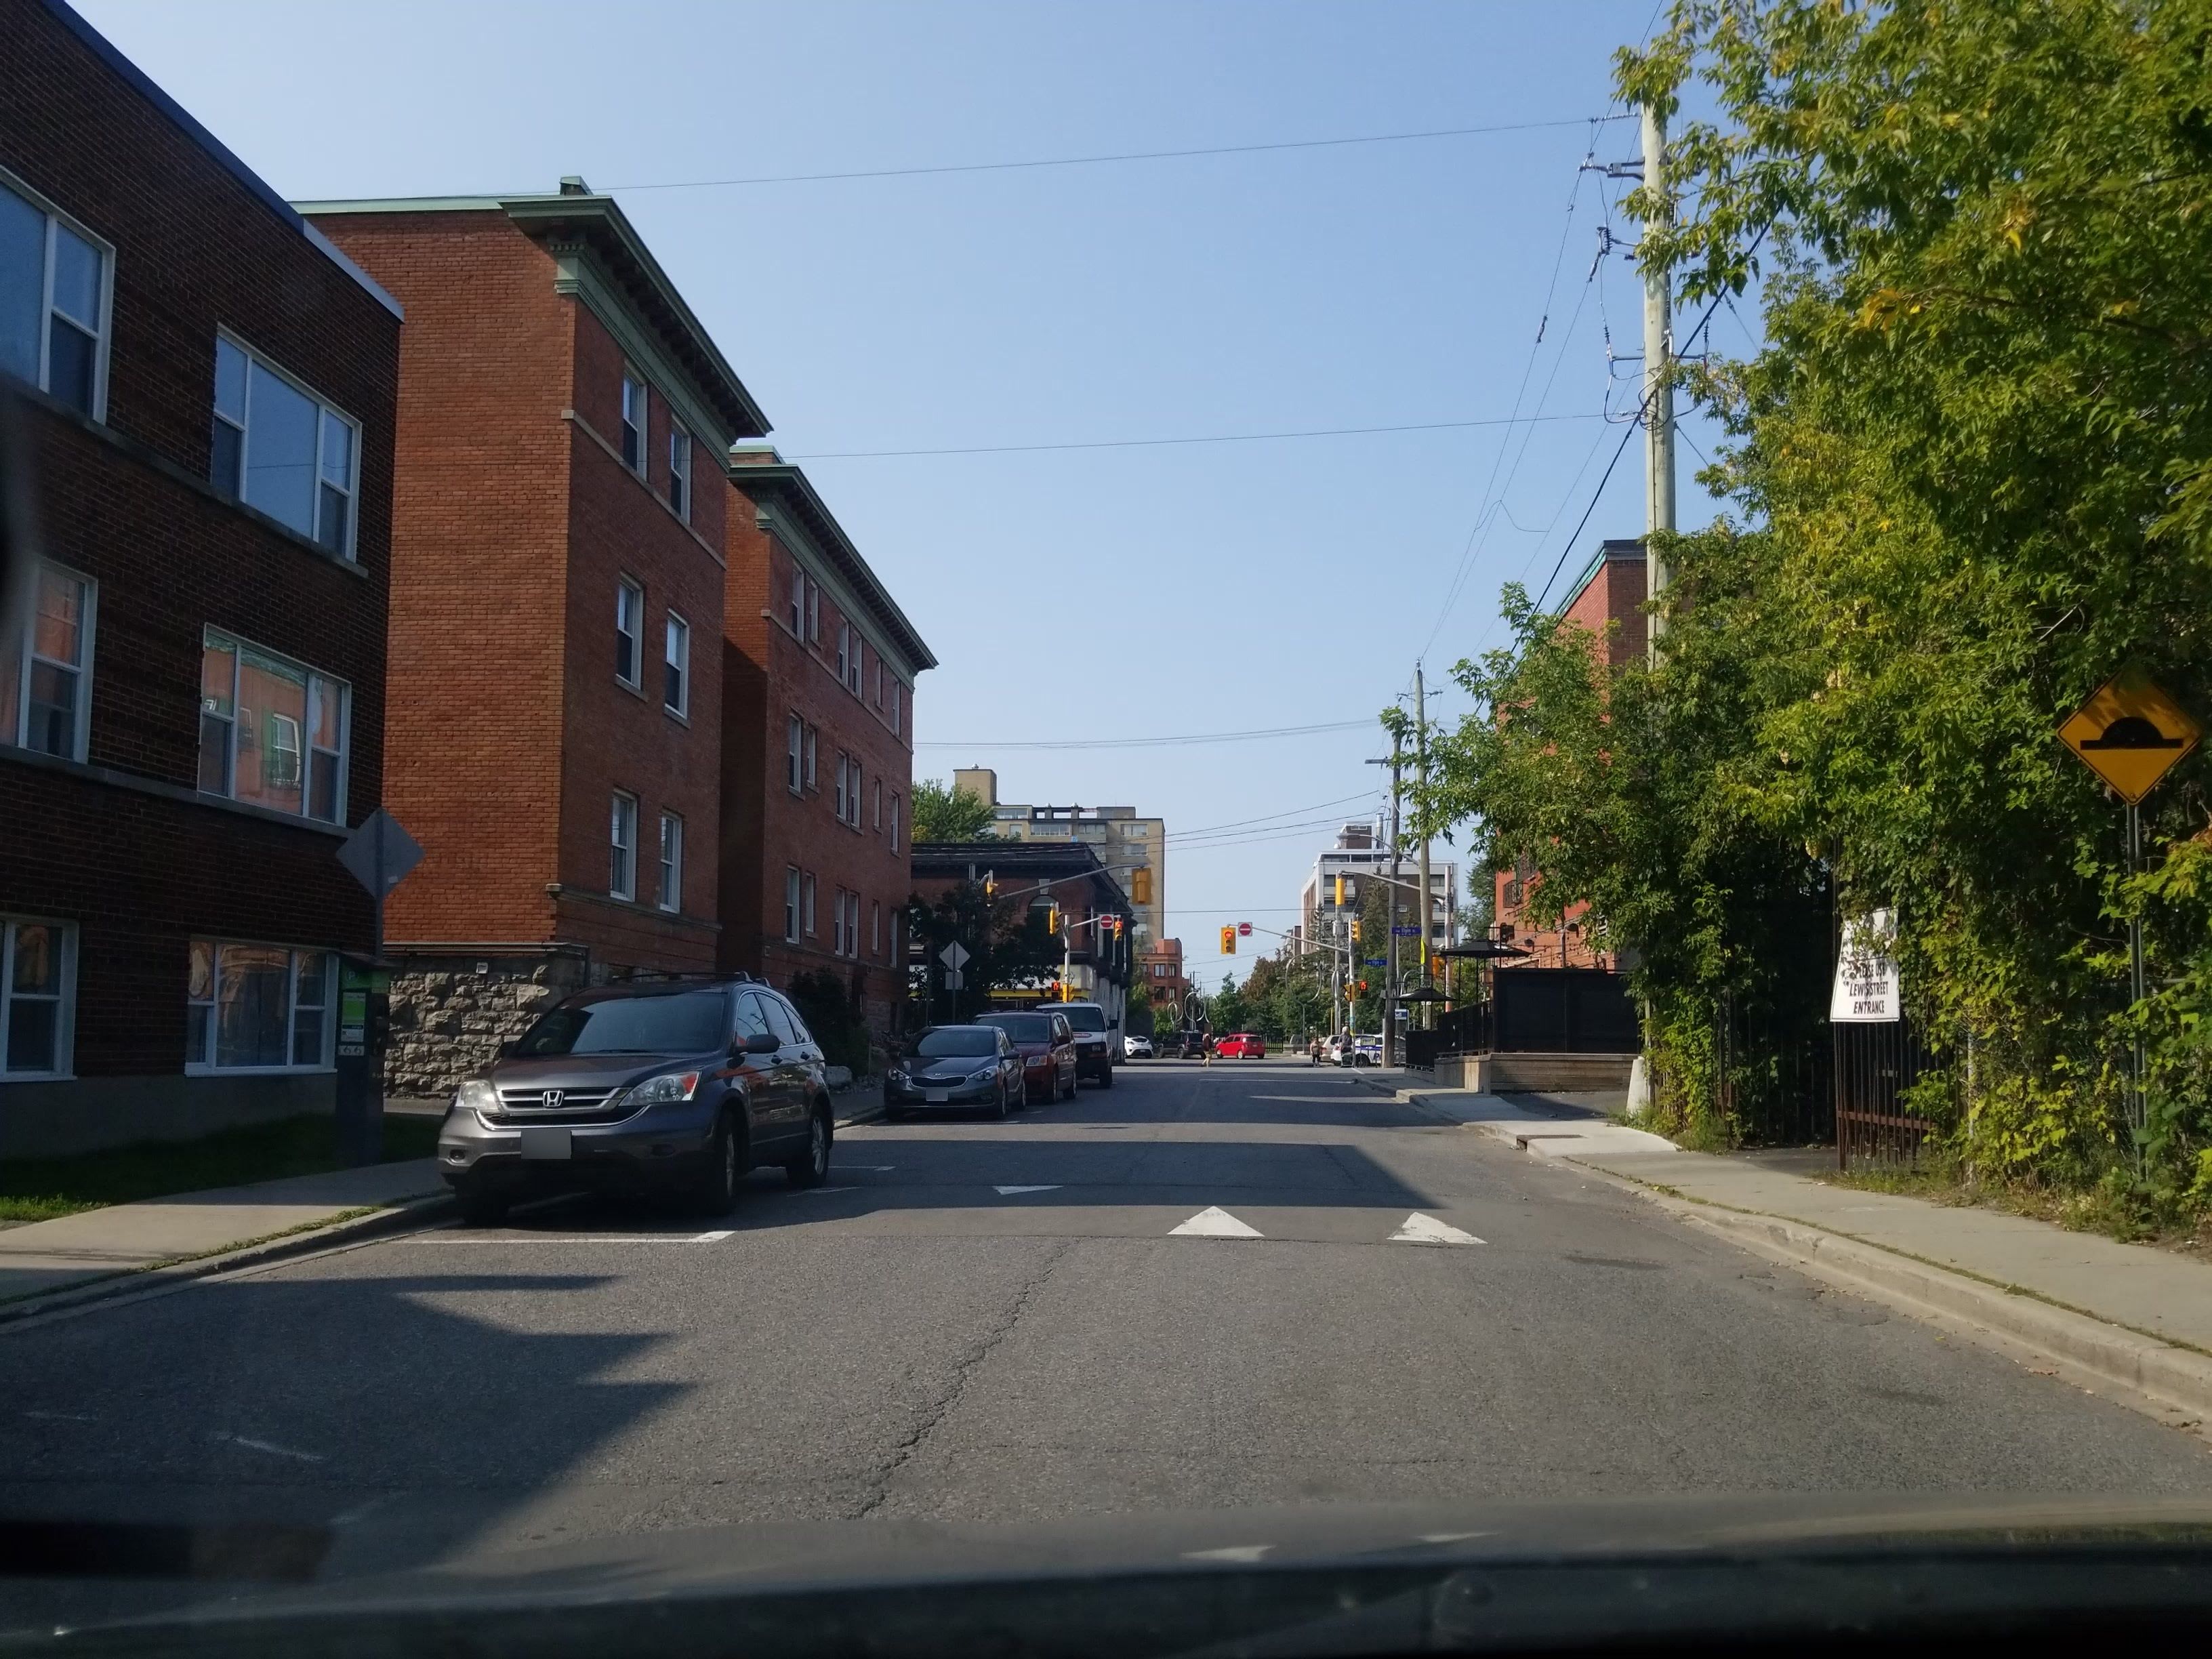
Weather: clear
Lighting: day
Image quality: good
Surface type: driving surface
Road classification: residential
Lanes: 2
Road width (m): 1.5
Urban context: urban centre
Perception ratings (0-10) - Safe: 7.47, Lively: 8.92, Beautiful: 7.24, Boring: 2.48, Depressing: 3.83, Wealthy: 3.62